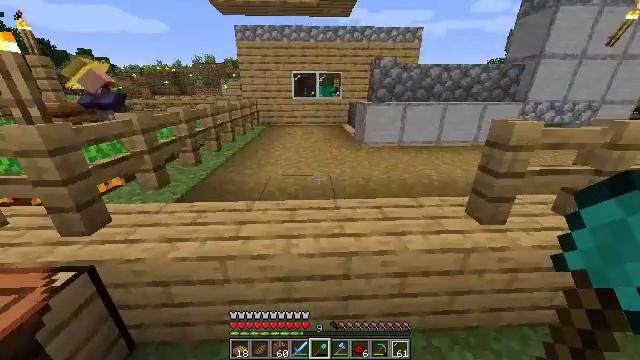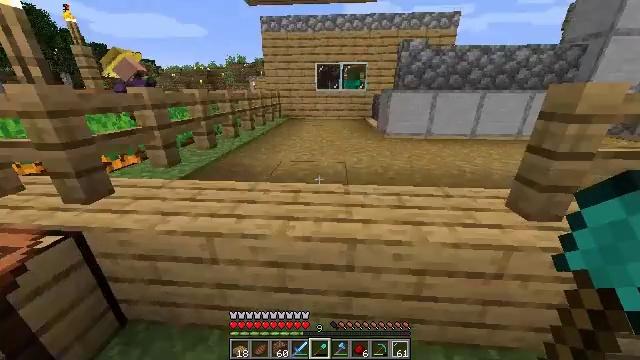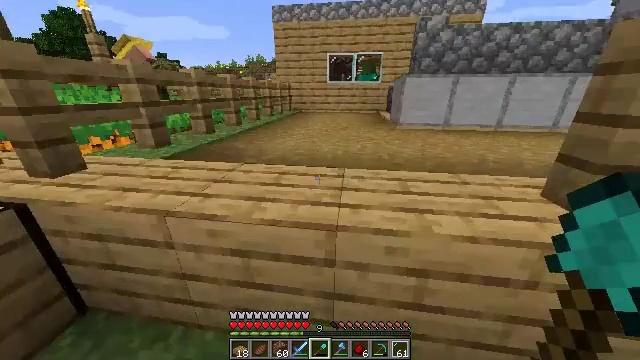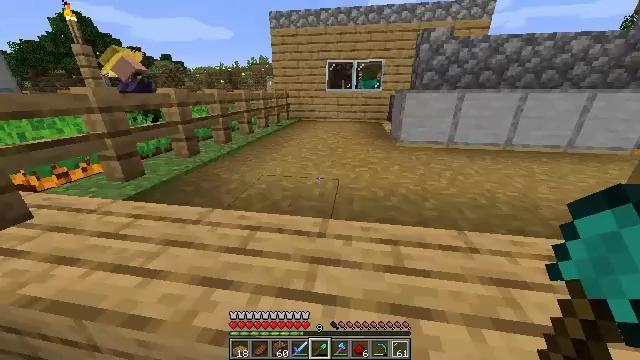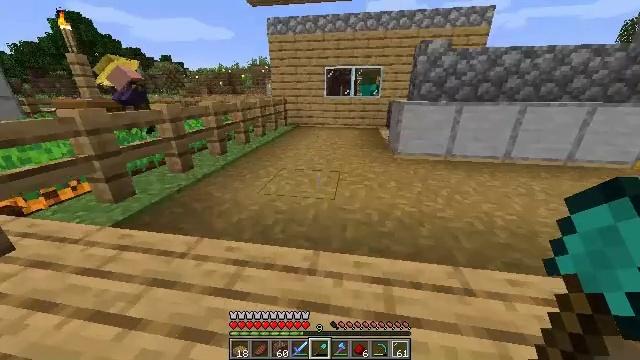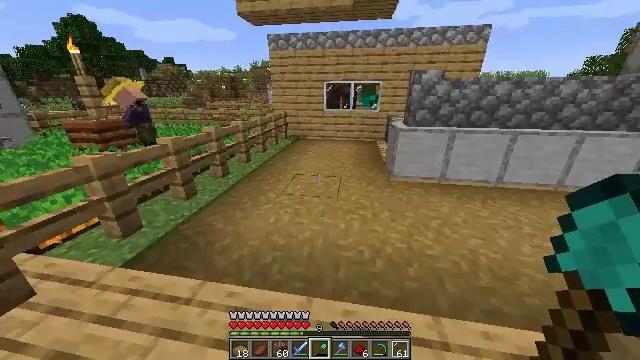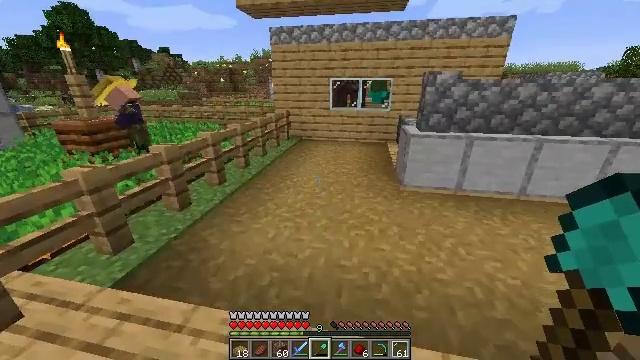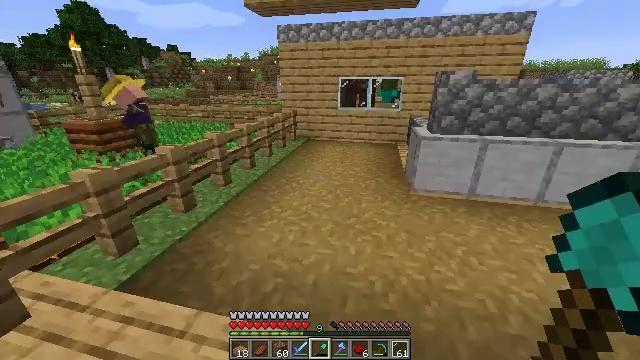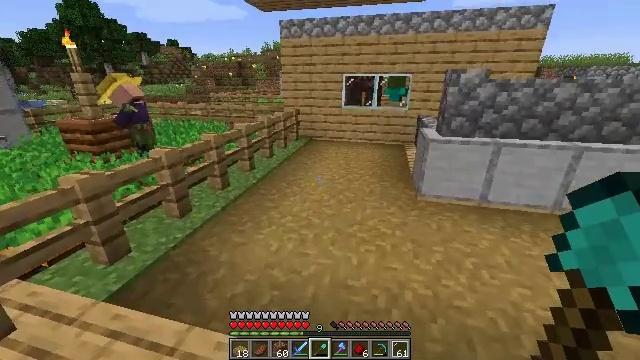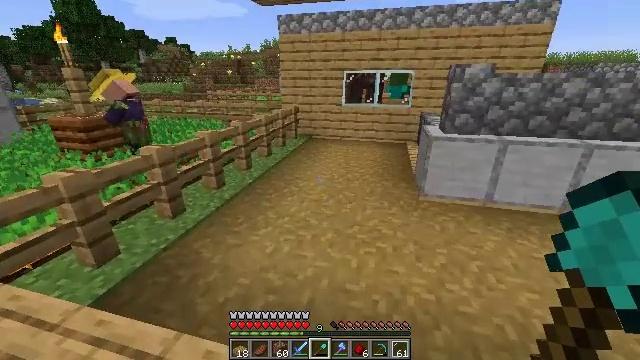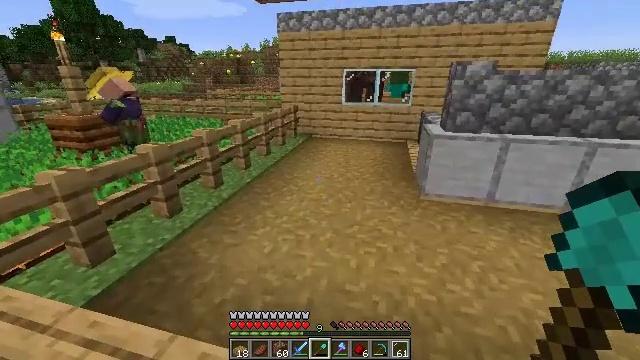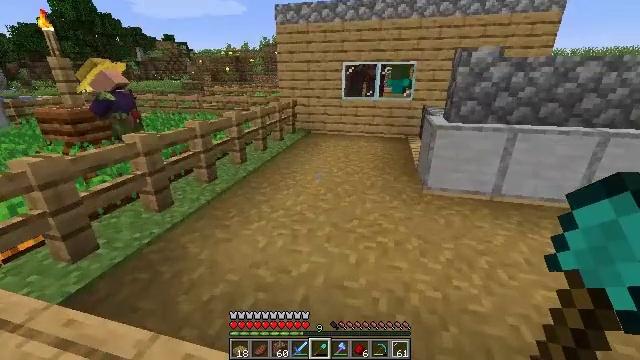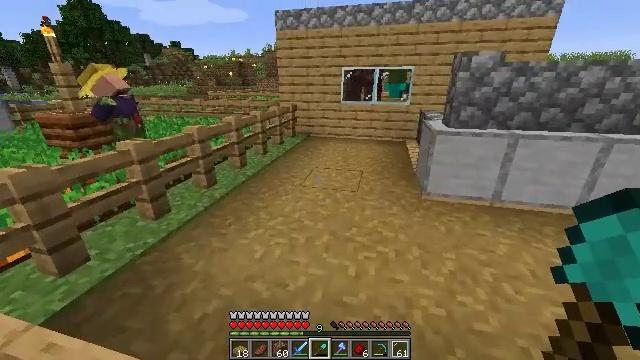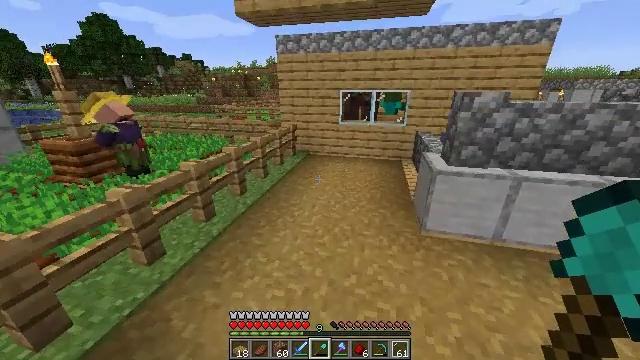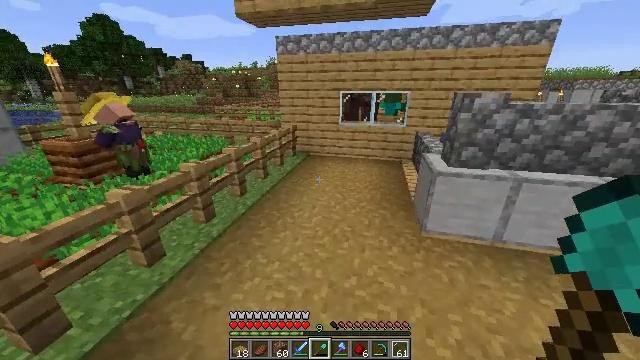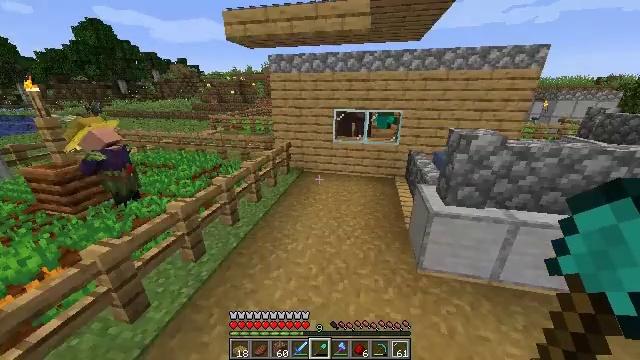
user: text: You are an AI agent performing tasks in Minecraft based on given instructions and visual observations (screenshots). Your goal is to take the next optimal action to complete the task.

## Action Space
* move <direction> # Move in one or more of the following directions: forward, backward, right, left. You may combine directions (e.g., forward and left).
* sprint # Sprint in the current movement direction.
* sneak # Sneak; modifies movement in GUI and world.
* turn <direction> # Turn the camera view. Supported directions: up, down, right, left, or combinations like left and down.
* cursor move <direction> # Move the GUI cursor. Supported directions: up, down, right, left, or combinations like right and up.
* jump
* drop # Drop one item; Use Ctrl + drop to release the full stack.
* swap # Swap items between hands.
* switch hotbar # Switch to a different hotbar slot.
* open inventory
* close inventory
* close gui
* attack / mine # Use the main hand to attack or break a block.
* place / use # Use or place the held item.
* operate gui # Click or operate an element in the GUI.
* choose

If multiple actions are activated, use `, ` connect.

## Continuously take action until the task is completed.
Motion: motion action
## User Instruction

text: Retrieve carrots by attacking the plant.
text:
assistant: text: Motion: move forward, sprint, turn left, jump
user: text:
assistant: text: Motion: move forward, sprint, turn left, jump
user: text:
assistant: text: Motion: move forward, sprint, jump
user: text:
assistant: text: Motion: move forward, sprint, jump
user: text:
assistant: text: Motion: move forward, jump
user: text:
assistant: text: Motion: move forward, turn left, jump
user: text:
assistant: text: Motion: move forward, turn left, jump
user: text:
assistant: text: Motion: move forward, turn left, jump
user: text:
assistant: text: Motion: move forward, jump
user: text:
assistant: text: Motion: move forward, jump
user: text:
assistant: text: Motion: move forward, sprint, jump
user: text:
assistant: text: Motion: move forward, sprint, jump
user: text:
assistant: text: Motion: move forward, sprint, jump
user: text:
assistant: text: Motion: move forward, jump
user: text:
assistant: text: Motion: move forward, turn right, jump
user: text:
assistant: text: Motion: move forward, turn right, jump
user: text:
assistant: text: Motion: move forward, turn right, jump
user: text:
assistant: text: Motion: move forward, turn right
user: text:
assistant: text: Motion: move forward, turn right
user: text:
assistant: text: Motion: move forward
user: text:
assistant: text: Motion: move forward
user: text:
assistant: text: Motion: move forward, sprint
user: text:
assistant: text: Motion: move forward, sprint
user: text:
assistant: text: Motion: move forward, sprint
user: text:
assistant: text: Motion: move forward, sprint
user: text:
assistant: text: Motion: move forward
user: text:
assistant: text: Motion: move forward
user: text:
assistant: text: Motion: move forward
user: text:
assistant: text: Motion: move forward
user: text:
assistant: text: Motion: move forward